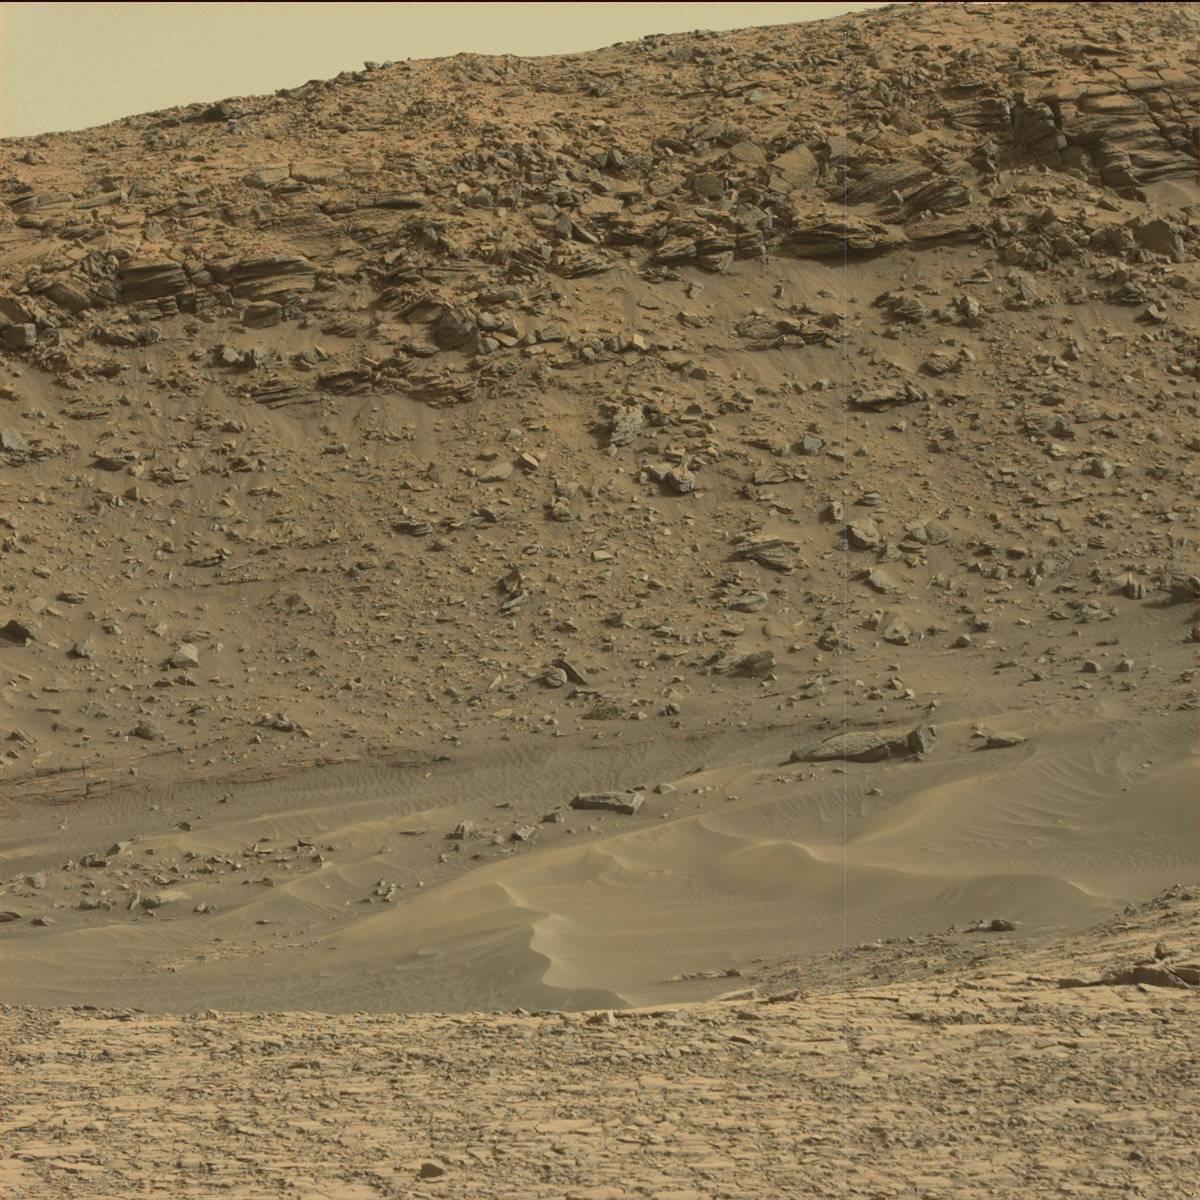
Terrain classes present: Bedrock, Sand / Soil, Sky